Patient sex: F
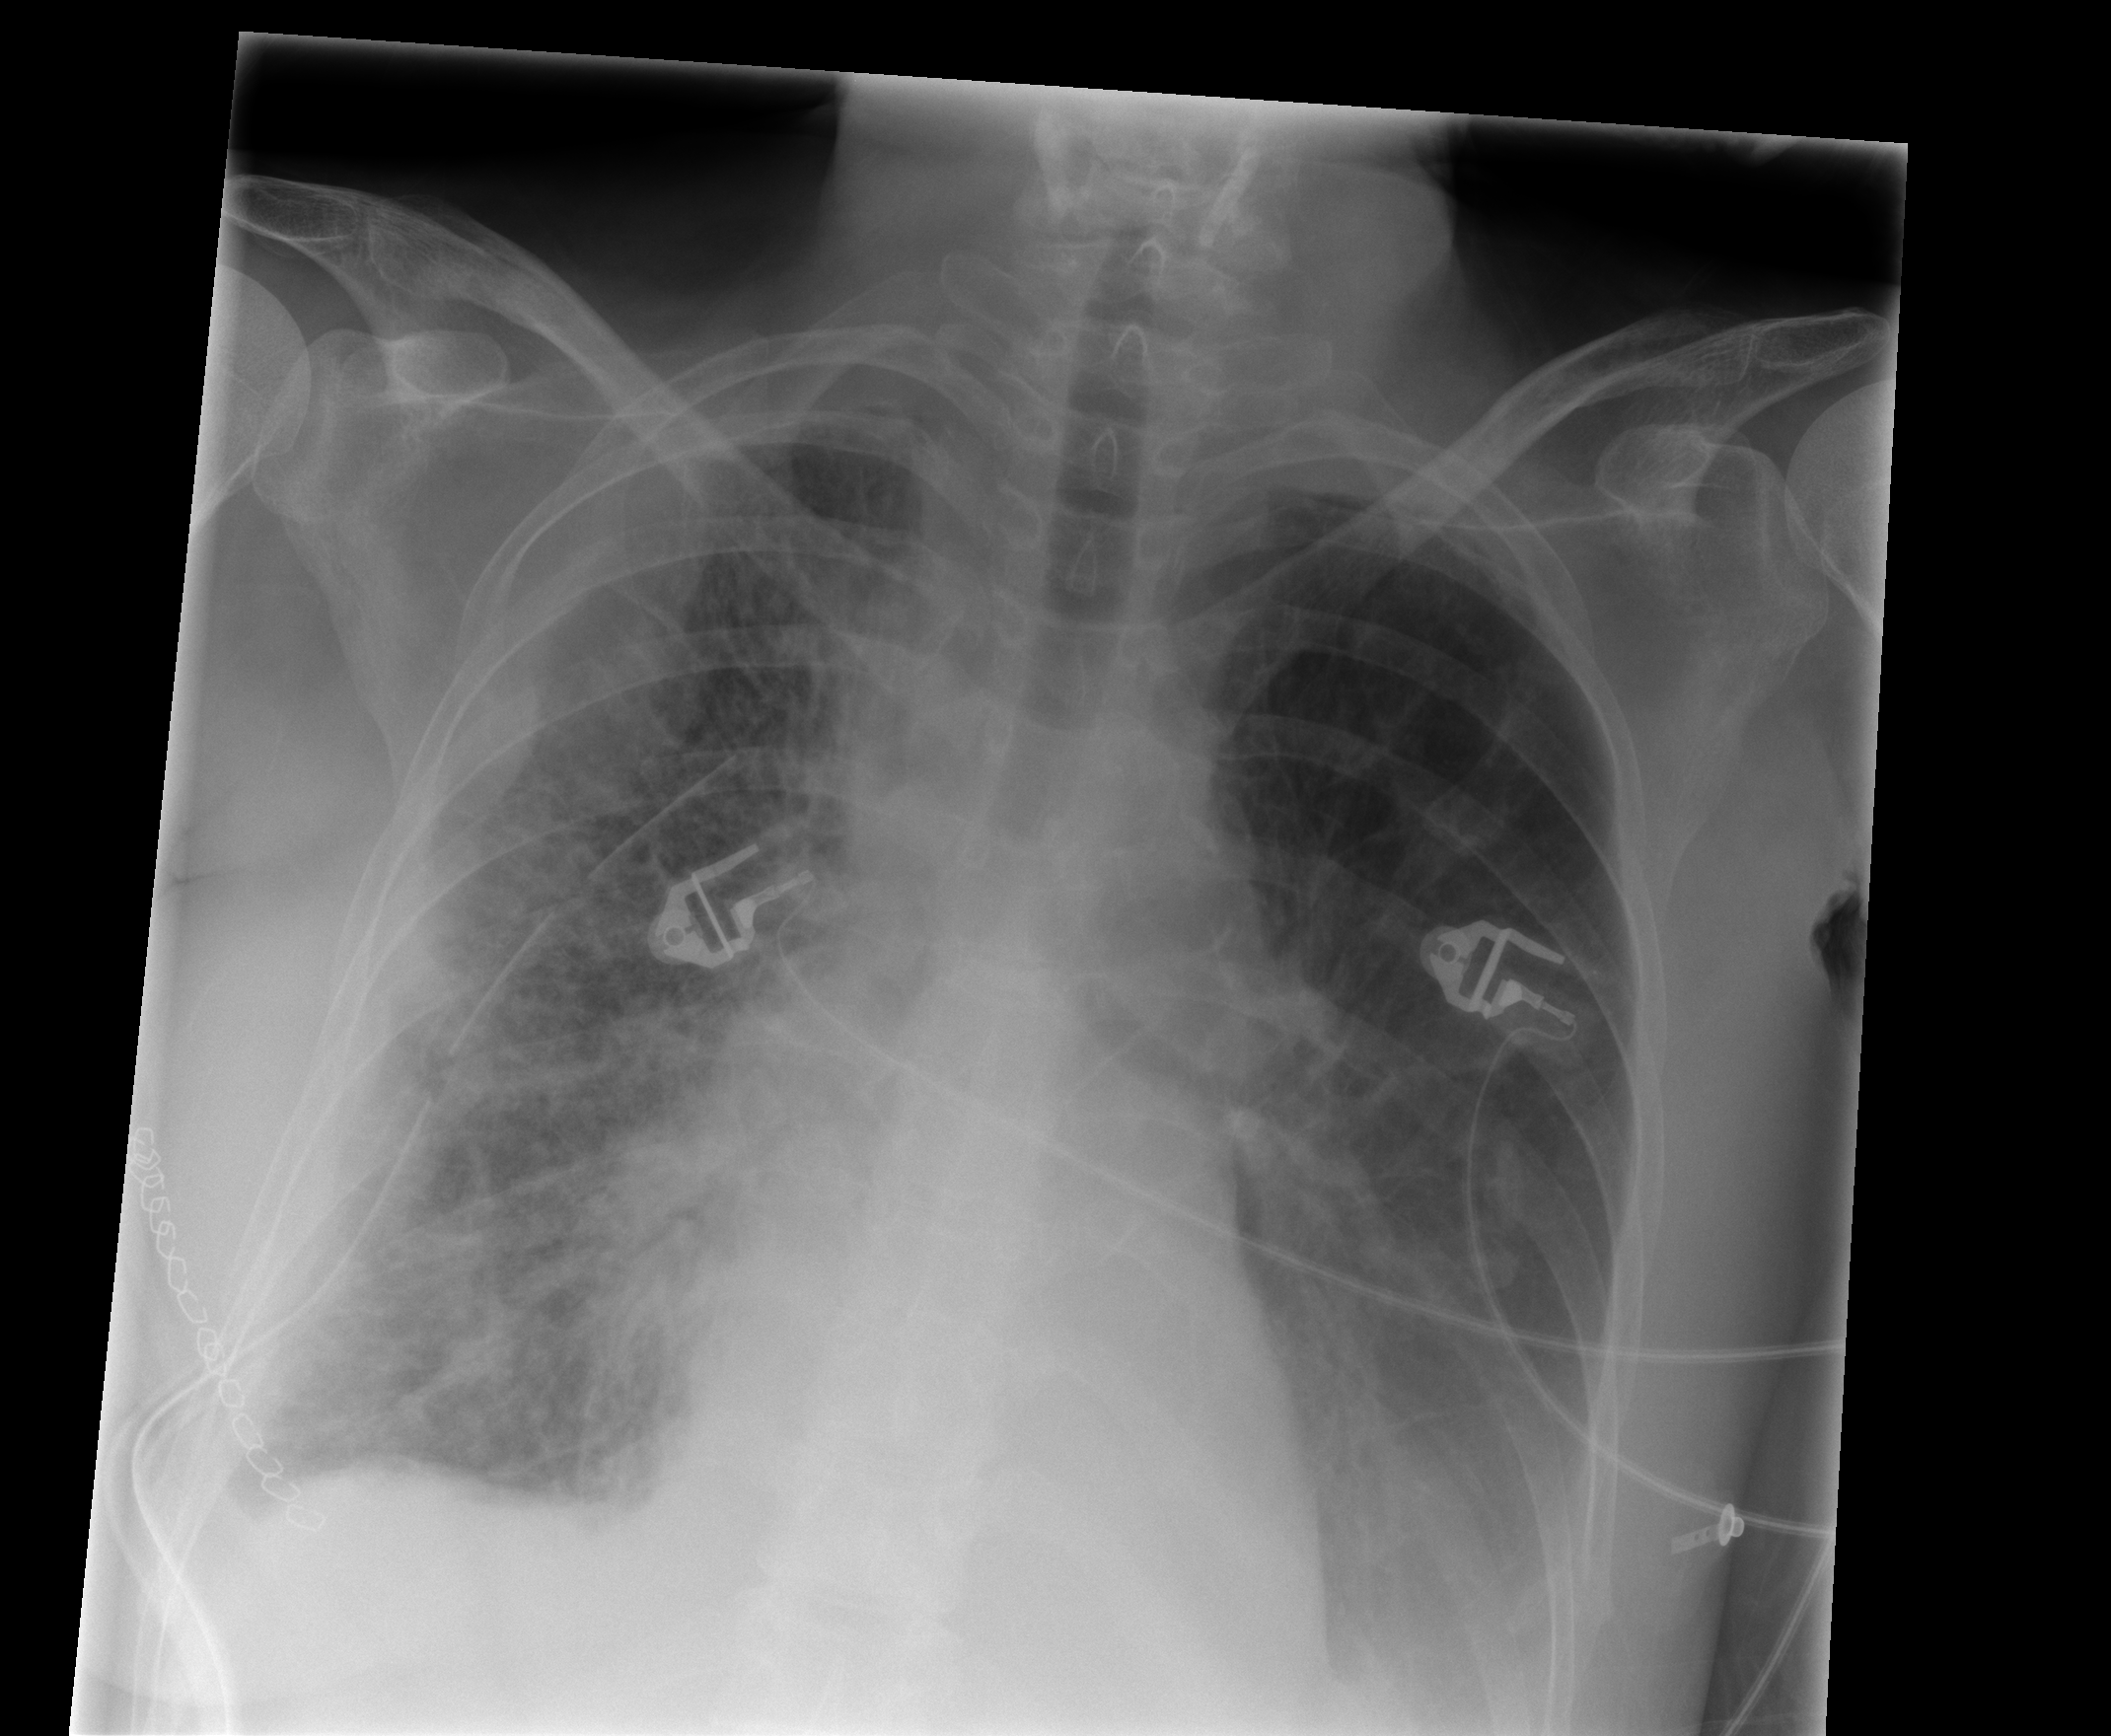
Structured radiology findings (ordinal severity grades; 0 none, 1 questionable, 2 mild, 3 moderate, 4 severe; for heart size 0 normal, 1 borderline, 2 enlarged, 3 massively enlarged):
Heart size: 0
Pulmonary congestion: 1
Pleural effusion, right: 2
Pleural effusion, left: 2
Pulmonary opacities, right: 3
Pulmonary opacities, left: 0
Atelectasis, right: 2
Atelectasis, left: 2